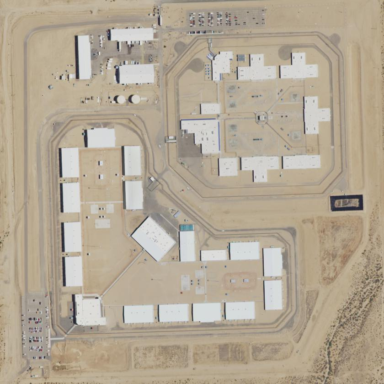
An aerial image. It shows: Industrial area that includes prison facility.